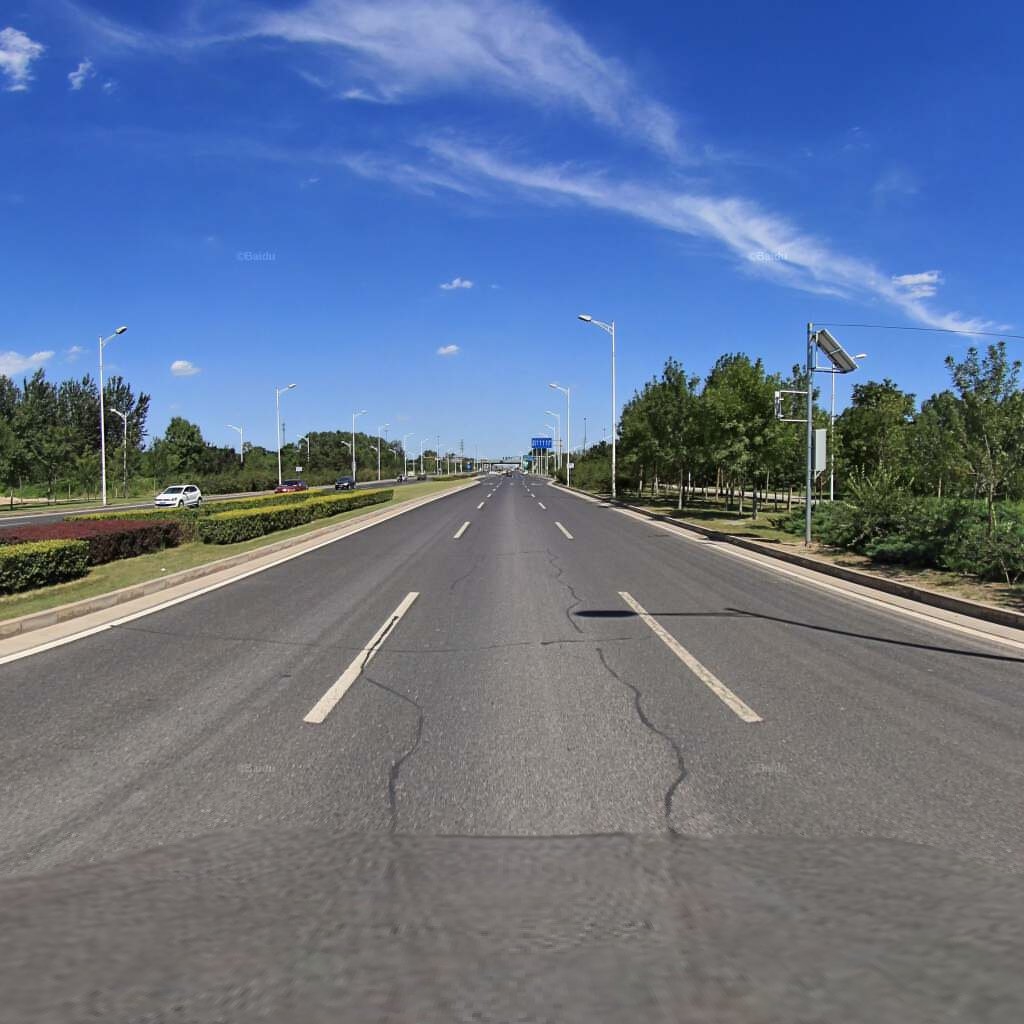
Region: Haidian
Road damage annotations: transverse patch, longitudinal patch, longitudinal patch, longitudinal patch, longitudinal patch